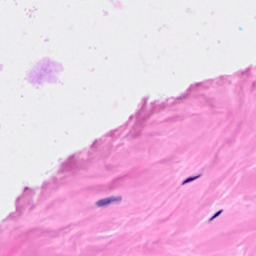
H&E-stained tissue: Breast